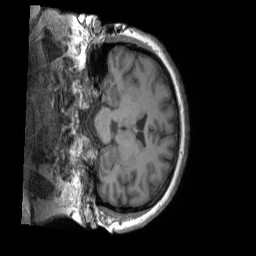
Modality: T1w
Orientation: coronal
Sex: female
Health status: ill
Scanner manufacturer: siemens
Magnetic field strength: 3 T
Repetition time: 1.66 s
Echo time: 0.00254 s